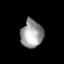
Tissue: prostate
Cell type: T cells
Senescence score: 0.2691
Nuclear area (px): 597
Mean DAPI intensity: 157.707